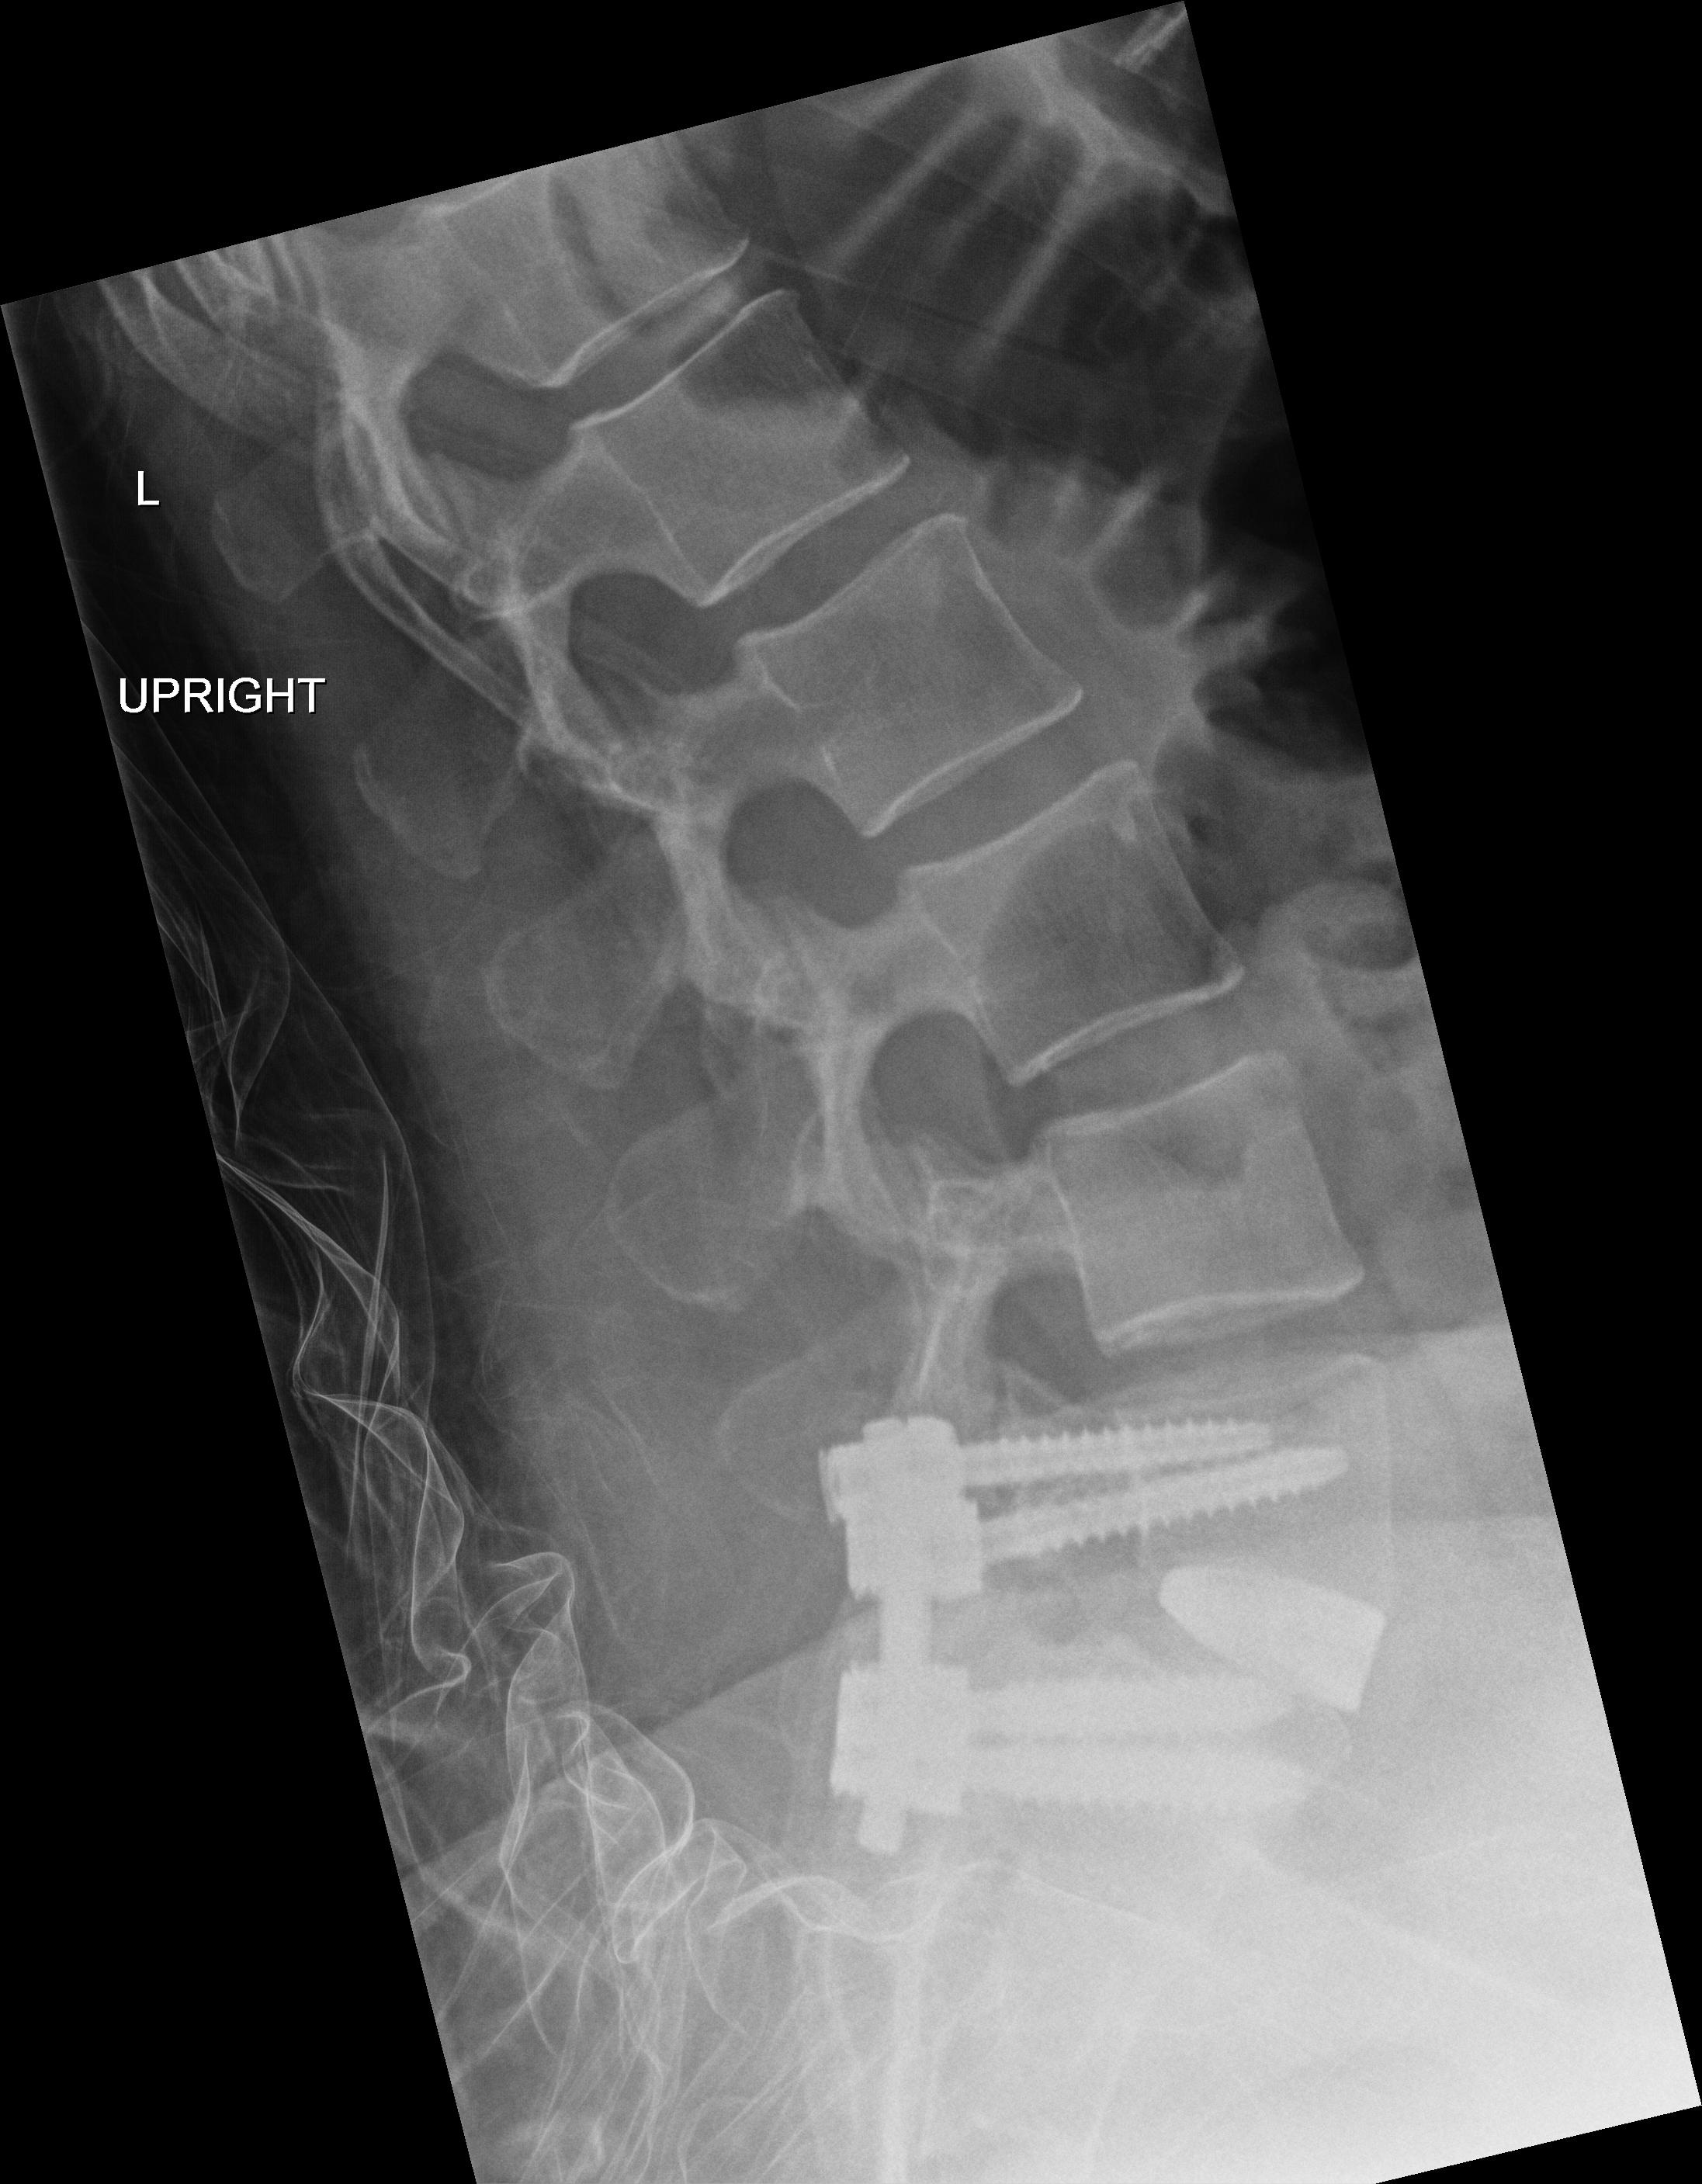
View: LATERAL
Implant manufacturer: orthofix firebird